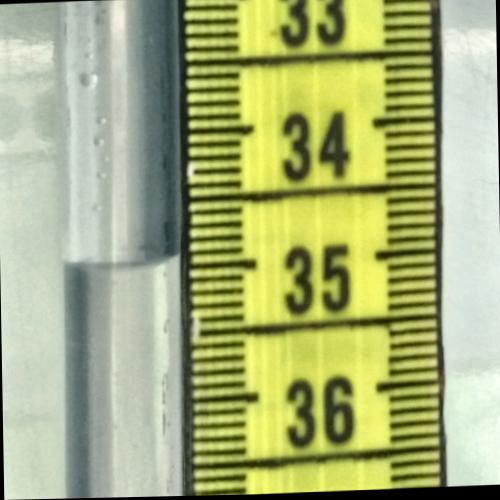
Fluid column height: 34.9 cm